Breast ultrasound image
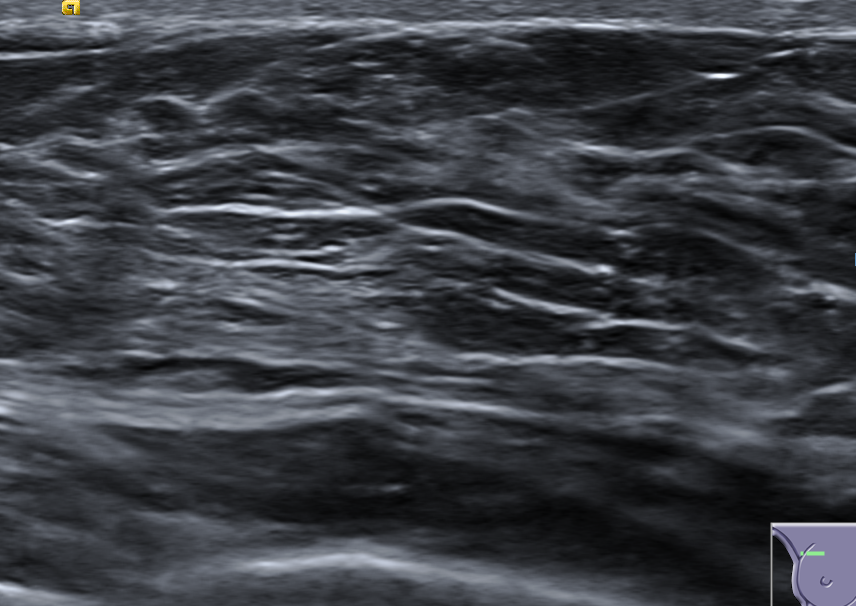
Diagnosis: normal